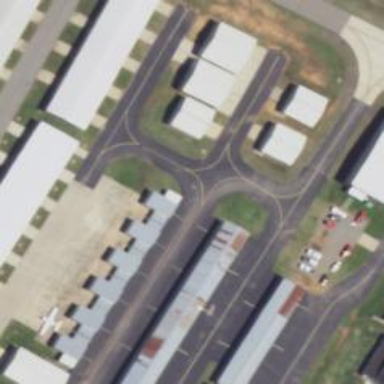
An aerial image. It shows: Image of taxiway at airport.